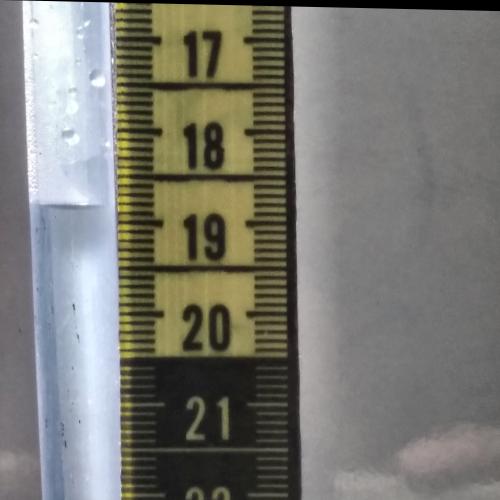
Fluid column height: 18.8 cm